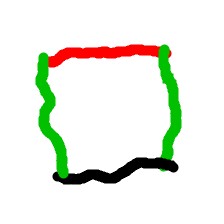
Shape: square